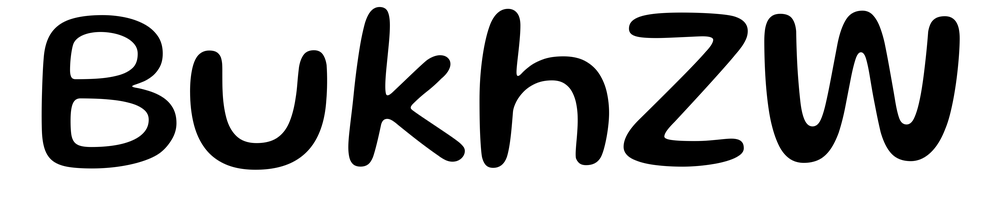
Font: Gluten_Regular